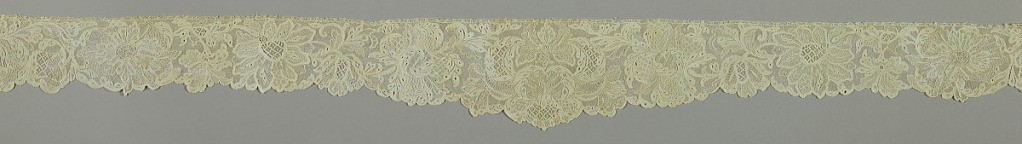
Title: Border
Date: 1700–1750
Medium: linen Technique: needle lace with ground of loop and twist with twist return
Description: In the center of the design is a blossom flanked by stylized floral and foliated forms in connecting overall serpentine design. Cordonnet; Fond: petite réseau. Modes: portes, enchainettes, St. Esprit avec Rangs Clairs, gaze quadrillée, réseau mouché.